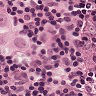
Metastatic tissue present: yes